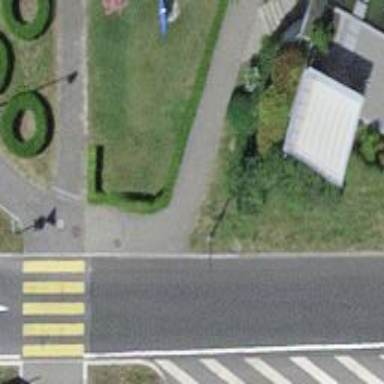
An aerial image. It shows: Footway made of paving stones.